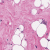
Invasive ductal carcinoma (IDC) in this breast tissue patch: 0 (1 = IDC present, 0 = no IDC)